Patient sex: F
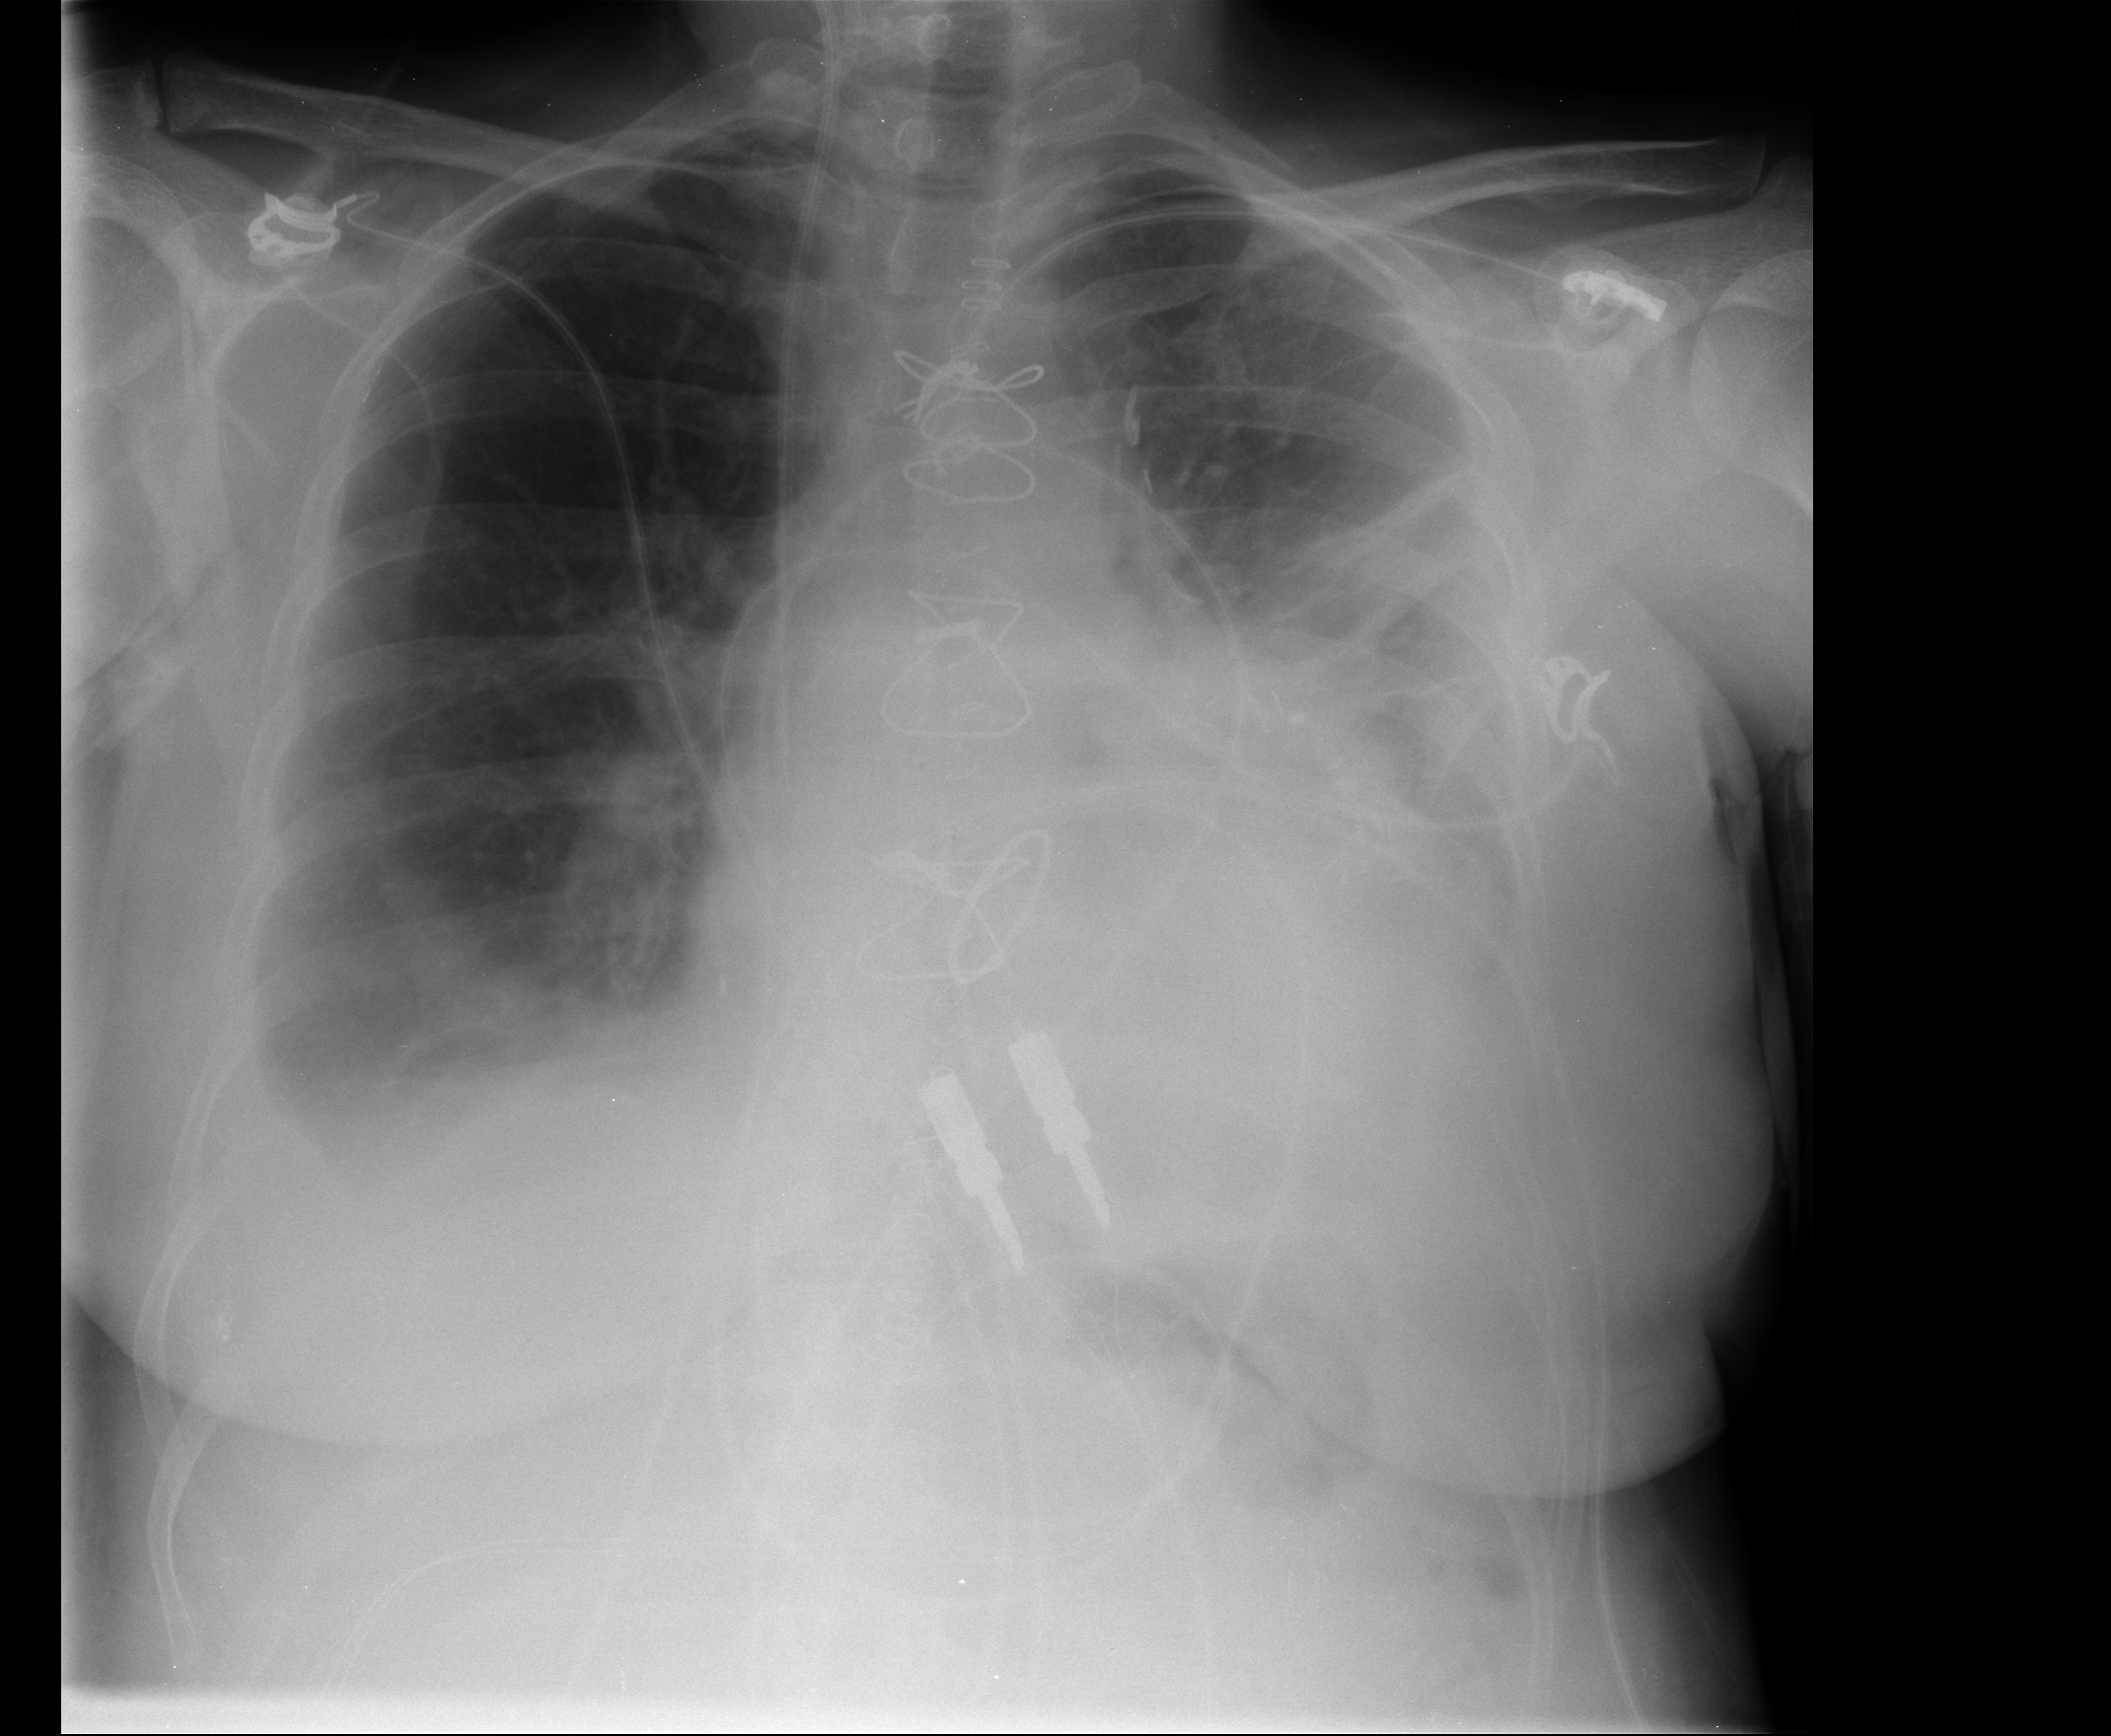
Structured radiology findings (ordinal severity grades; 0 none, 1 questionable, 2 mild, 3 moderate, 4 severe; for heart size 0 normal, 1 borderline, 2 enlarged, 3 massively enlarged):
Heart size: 0
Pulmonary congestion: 1
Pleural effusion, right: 2
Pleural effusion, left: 2
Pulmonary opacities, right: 0
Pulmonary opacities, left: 2
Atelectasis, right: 2
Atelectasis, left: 2